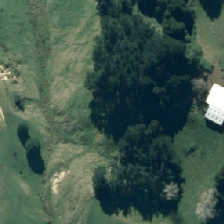
Land cover: broadleaved_indigenous_hardwood